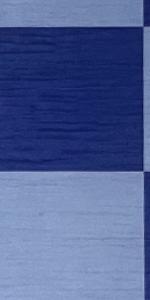
Label: Empty